Question: I am developing Facebook application (I am not CSS pro.). The iframe canvas is liquid eg. width 100%.
The main div that hold the application is 500 px wide. There are two divs of left and right from main dic (see picture below). Left and right divs must have the same width.
When user resize browser window I want keep main div centered with fixed width while both left and right divs must resize appropriately to take only available space.
In case there is no space for left and right divs they must disappear. Main div must be centered.

Thank you very much for you help.
'''
</style>
body{
margin: 0px;
padding: 0px;
}
#main{
width: 300px;
display: inline-block;
background: red;
}
#left, #right{
width: calc(50% - 150px);
display: inline-block;
background: green;
}
@media (max-width: 400px) {
#left, #right{
display: none;
}
}
</style>
<body>
<div style="text-align: center;">
<div id="left">1</div><div id="main">2</div><div id="right">3</div>
</div>
</body>
'''
This is what I have so far: <URL>
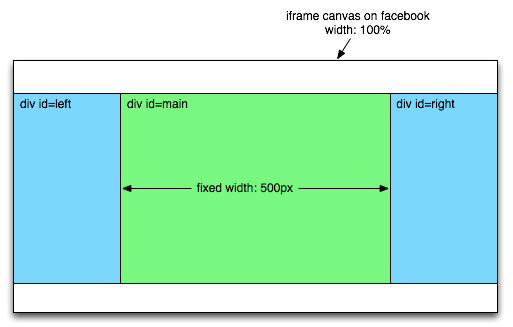
Answer: If you are willing to use the calc() CSS function, this problem is relatively easy to solve:
'''
#main{
width: 500px;
display: inline-block;
}
#left, #right{
width: calc(50% - 250px);
display: inline-block;
}
'''
Thus, the left and right divs adjust their height based on the width of half of the screen, minus half of the main element. If you want a fallback, add another 'width:' rule on the line prior to the calc() width rule.
This works on all modern browsers, including IE 10+. If you want IE 8/9 support, add the second width rule I mentioned above.
For IE 8/9 support, you have two options:
1. Give a defined width for those two options. I.e. #left, #right{width: 200px;}.
2. Add some JS/jQuery to imitate the CSS calc() function.
To hide the divs on a certain size, add a media query (the 600px I added is hypothetical, pick any minimum screen size you like):
'''
@media (max-width: 600px) {
#left, #right{
display: none;
}
#main{
width: 100%;
}
}
'''
The #main rule there is optional. It assumes that you want the #main div to take up all of the space available in the container.